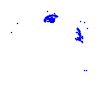
Particle: electron